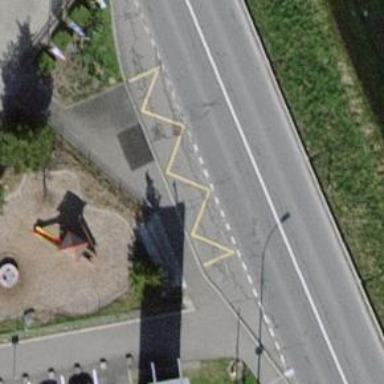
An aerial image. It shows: Shelter for public transport.